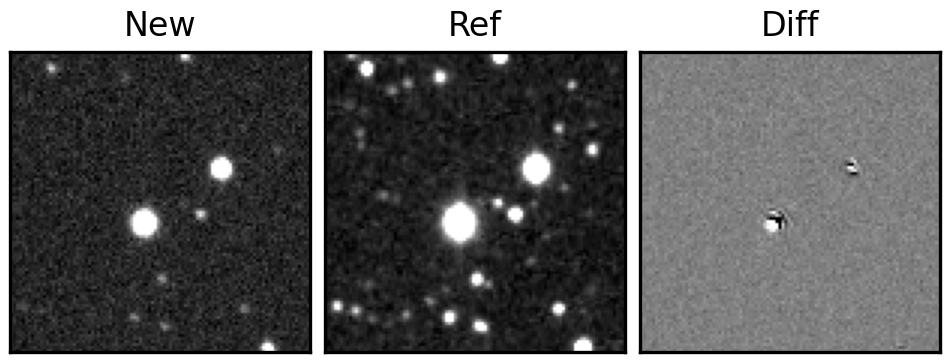
Label: bogus